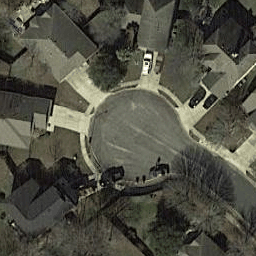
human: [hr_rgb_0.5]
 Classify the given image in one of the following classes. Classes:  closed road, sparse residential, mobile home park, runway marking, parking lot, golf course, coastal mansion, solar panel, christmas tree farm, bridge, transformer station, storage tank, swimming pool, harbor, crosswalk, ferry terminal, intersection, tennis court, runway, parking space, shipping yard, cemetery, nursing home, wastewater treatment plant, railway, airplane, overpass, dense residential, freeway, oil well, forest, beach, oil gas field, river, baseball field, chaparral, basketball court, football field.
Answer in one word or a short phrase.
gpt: closed road